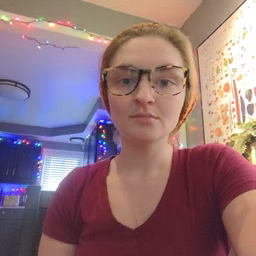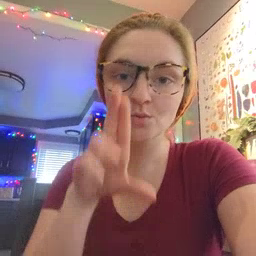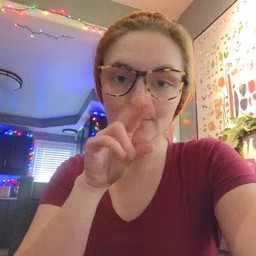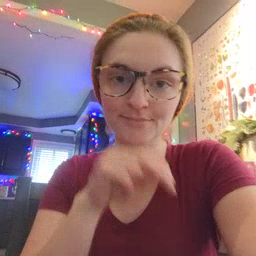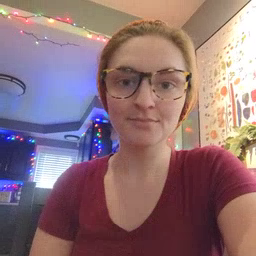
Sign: duck